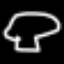
Label: mushroom